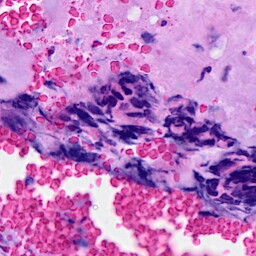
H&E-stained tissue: Breast